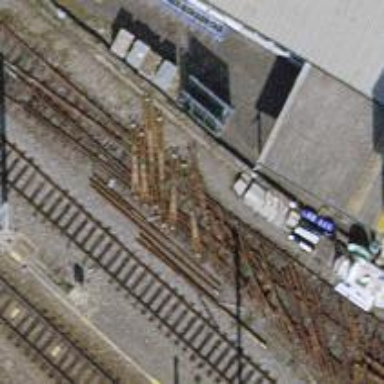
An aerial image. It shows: Single-track railway yard.